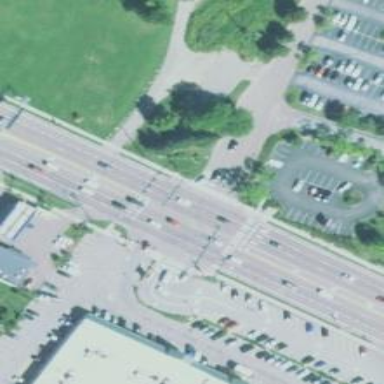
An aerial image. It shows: Crossing on the road.